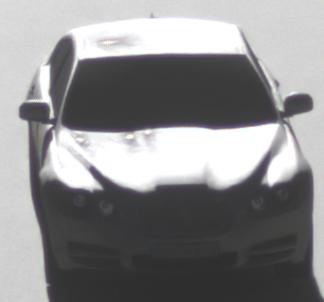
Make: Jaguar
Model: XF 3.0 V6
Detailed model: XF (X250) Limousine
Model produced from: 2010/02
Model produced until: 2010/10
Doors: 4
Color: white
Road condition: dry road
Daytime: morning or afternoon
Contrast: high contrast